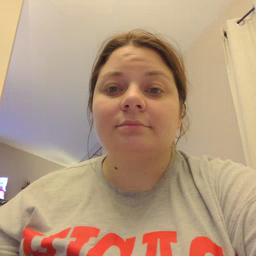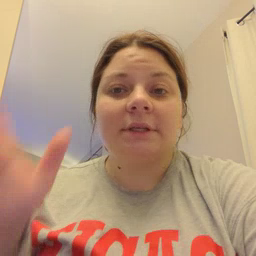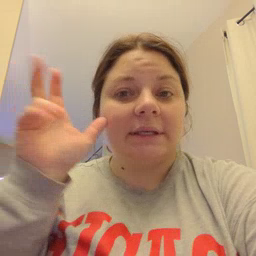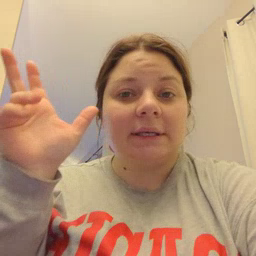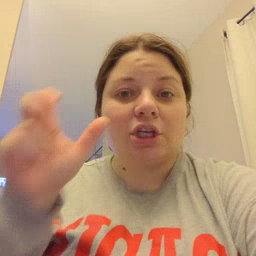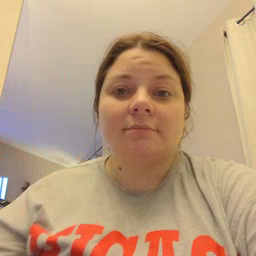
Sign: hear